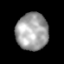
Tissue: lung
Cell type: Epithelial cells
Senescence score: 0.2379
Nuclear area (px): 1167
Mean DAPI intensity: 161.891